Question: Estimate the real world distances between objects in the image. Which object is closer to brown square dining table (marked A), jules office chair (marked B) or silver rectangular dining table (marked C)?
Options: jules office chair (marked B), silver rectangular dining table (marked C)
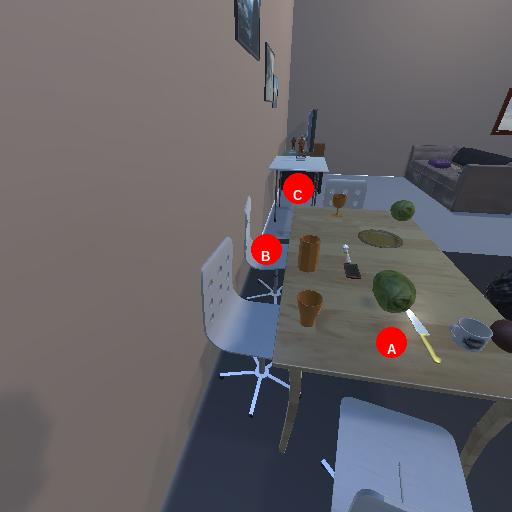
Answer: jules office chair (marked B)